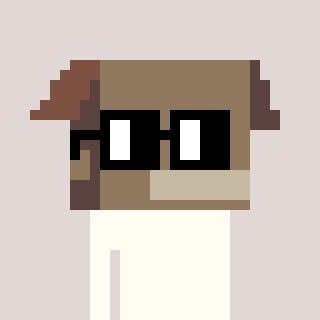
a pixel art character with square black glasses, a box-shaped head and a purple-colored body on a warm background